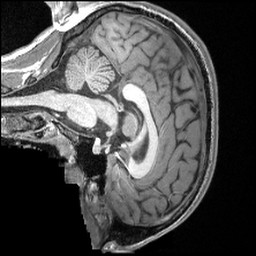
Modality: T1w
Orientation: sagittal